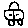
Label: car